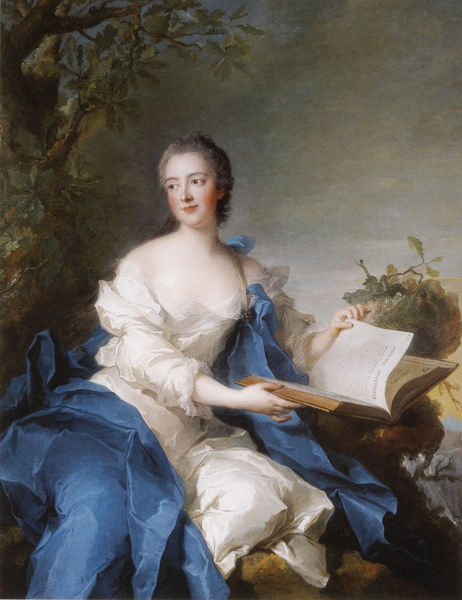
Titel: Marie-Sophie de Courcillon, princesse de Rohan
Künstler: Jean-Marc Nattier
Standort: Toledo (Ohio)
Institution: The Toledo Museum of Art
Schlagwörter: baum, blau, blätter, dunkel, felsen, gemälde, hand, haut, himmel, laub, umhang, wasser, weiß, wolken, fluss, grün, landschaft, sitzen, äste, ausschnitt, braun, brust, busen, finger, frankreich, frau, frisur, grau, haar, hell, hintergrund, kleid, licht, mund, nase, schwarz, blick, dame, obst, rot, schleier, tuch, jung, arm, arme, augen, barock, falten, gesicht, halten, inkarnat, kleidung, stein, ärmel, bildnis, hände, portrait, porträt, ast, baumstamm, erde, natur, stamm, zweige, sonne, gewand, haare, mantel, pose, sitzend, stoff, stoffe, blatt, dekollete, dekolletee, dekoltee, england, frontal, gainsborough, kontrast, lippen, locken, madame, prinzessin, puder, rokoko, rosa, rouge, schulter, schultern, schön, seide, wasserfall, zart, perücke, lächeln, schiff, schrift, wangen, düster, backen, moment, romantik, zopf, lesen, muse, faltenwurf, knie, nachdenken, decolleté, entblößt, schimmer, offen, buch, wurzel, moos, draußen, druck, francois, dreiviertel, seite, überschrift, allegorie, personifikation, rosig, gedreht, kurz, buchseite, foliant, seiten, sehnsucht, romantisch, leid, manierismus, gedicht, blanche, kastanie, eiche, adlige, watteau, drapé, lesend, geöffnet, femme, arbre, nature, peinture, robe, nattier, scheinen, bleu, blättern, lektüre, schar, gepudert, profil, lau, lecture, gerötet, boucher, fragonard, reynolds, codex, marquise, lcoken, seidig, hande, gräfin, livre, madame pompadour, tissu, umblättern, intellekt, englan, verknittert, blätternd, momnet, umschlagen, t, rosa backen, dekoltett, könihin